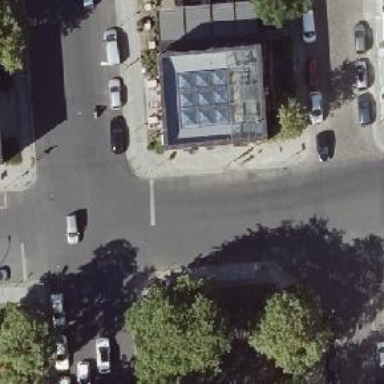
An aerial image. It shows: Unmarked road crossing.